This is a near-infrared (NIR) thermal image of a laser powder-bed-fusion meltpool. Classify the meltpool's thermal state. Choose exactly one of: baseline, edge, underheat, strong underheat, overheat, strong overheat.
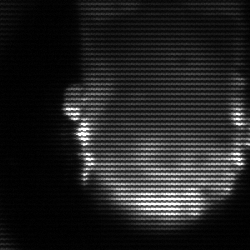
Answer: baseline